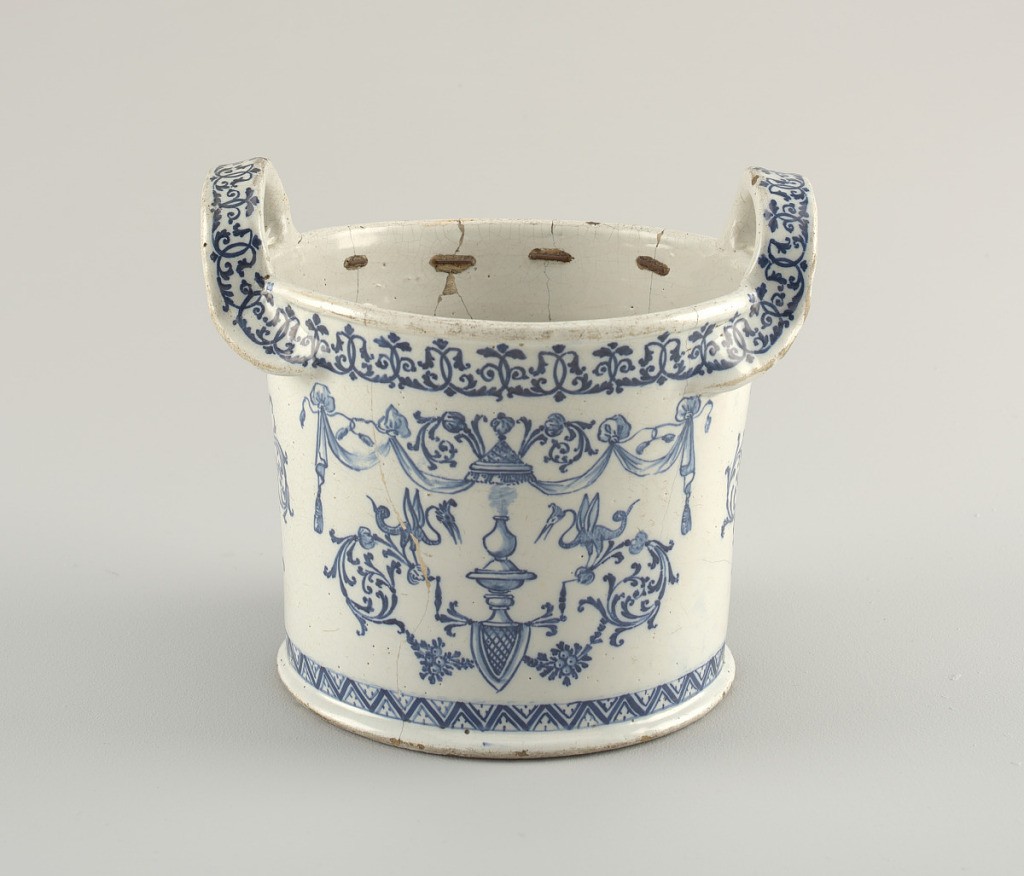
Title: Cooling pail
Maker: Clérissy Factory, established ca. 1686
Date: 1710–1730
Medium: Tin-glazed earthenware
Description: Circular, with slightly flaring sides and two large strap handles. Chevron decoration about  base, foliate band about top. Sphinxes and harpies on one face; foliate decoration on sides below handles; chimeric beasts on other face. Tin-glazed earthenware with blue over-glaze decoration.